Question: What do the signs (single line, diamond with star, and arrow) mean in graph (From Eric's ddd book p195) below:

Any code sample to illustrate would be appreciated.
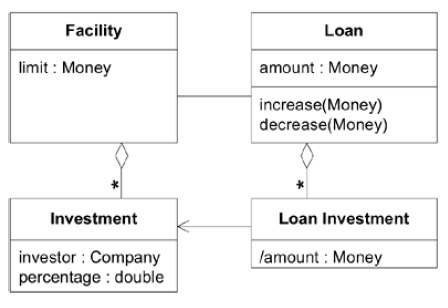
Answer: The diamond is composition (also called aggregation), or a 'has-a' relationship. The arrow is inheritance, or an 'is-a' relationship. The line is an Association. That leads to the question: what's the difference between Composition and Association. And the answer is that composition is stronger and usually owns the other object. If the main object is destroyed, it will also destroy its composition objects, but not its association objects.
In your example, a Facility contains a (has-a) LoanInvestment and a LoanInvestment inherits from an (is-a) Investment
Here is an excellent description of <URL>.
Here's a code example in c++, I dont know c# well enough and Id probably mess it up :)
'''
class Facility
{
public:
Facility() : loan_(NULL) {}
// Association, weaker than Composition, wont be destroyed with this class
void setLoan(Loan *loan) { loan_ = loan; }
private:
// Composition, owned by this class and will be destroyed with this class
// Defined like this, its a 1 to 1 relationship
LoanInvestment loanInvestment_;
// OR
// One of the following 2 definitions for a multiplicity relation
// The list is simpler, whereas the map would allow faster searches
//std::list<LoanInvestment> loanInvList_;
//std::map<LoanInvestment> loanInvMap_;
Loan *loan_:
// define attributes here: limit
};
class Loan
{
public:
// define attributes here: amount
// define methods here: increase(), decrease()
private:
// 1 to 1 relationship, could consider multiplicity with a list or map
LoanInvestment loanInvestment_;
};
class Investment
{
// define attributes here: investor, percentage
};
class LoanInvestment : public LoanInvestment
{
// define attributes here
};
'''